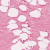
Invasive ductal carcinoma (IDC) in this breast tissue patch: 0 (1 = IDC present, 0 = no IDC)